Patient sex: M
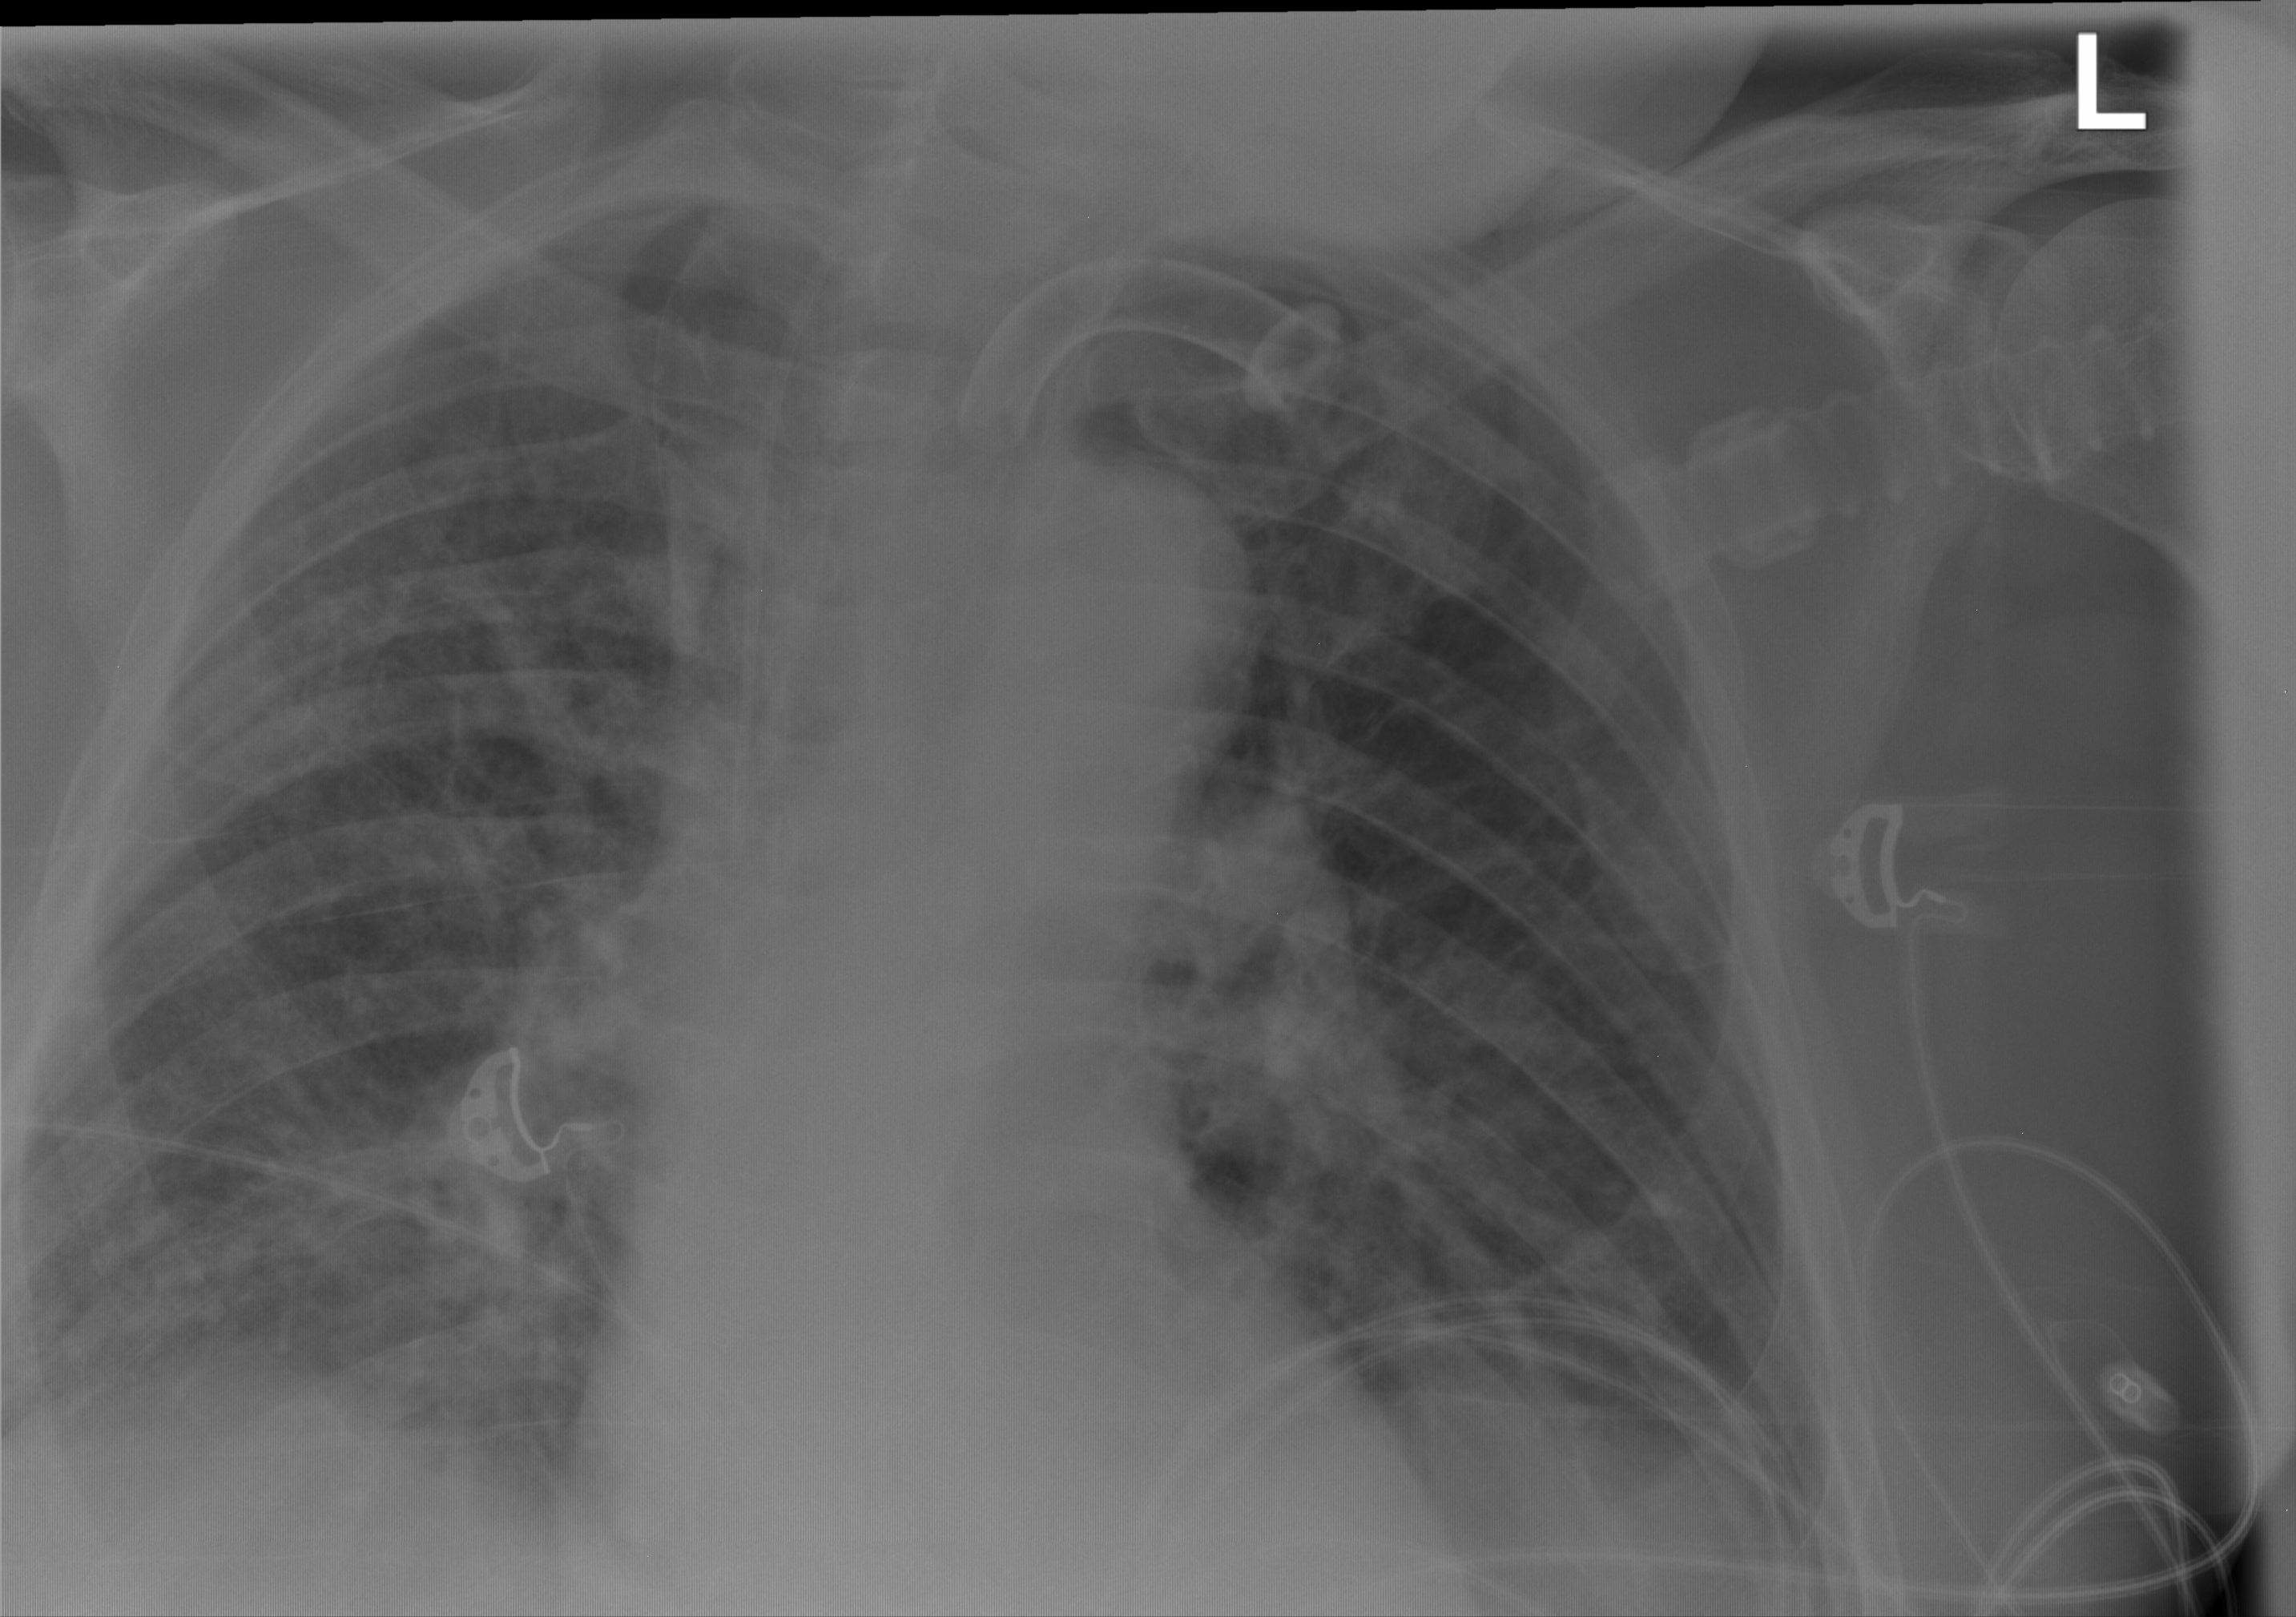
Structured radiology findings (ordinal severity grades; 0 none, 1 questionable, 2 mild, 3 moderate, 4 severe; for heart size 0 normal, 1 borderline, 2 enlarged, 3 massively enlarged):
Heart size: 1
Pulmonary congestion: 2
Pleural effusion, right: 1
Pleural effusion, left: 1
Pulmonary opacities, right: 0
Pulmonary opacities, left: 0
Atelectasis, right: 1
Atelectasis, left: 1